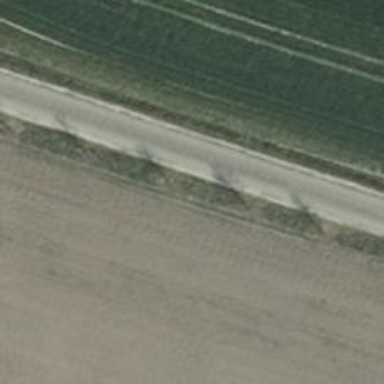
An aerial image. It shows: Avenue of trees.